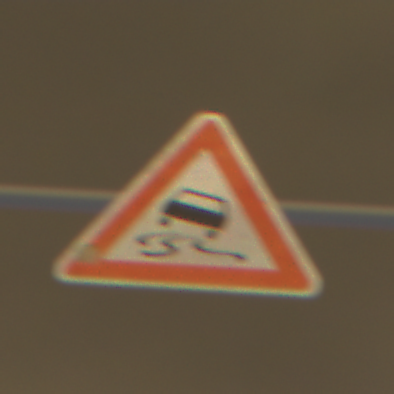
Verkehrszeichen: SchleuderOderRutschgefahr
Umgebung: Outdoor, Urban
Tageszeit: Night
Wetter: Overcast
Licht: Artificial
Jahreszeit: NotSpecified
Kontrast: MediumContrast